Brain MRI, t1w sequence, axial 2D slice.
Patient: age 55, sex M, weight 98 kg, height 1.98 m
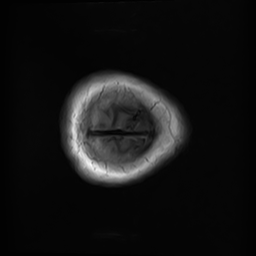